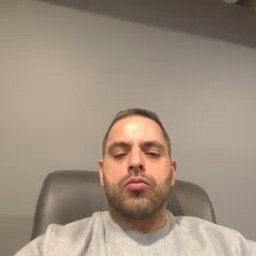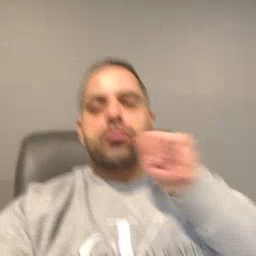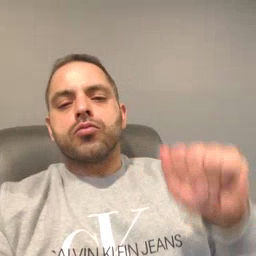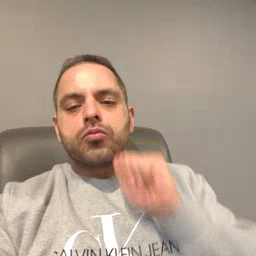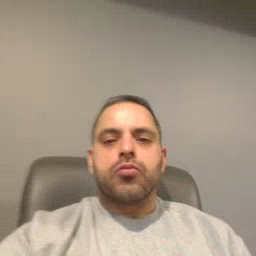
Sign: aunt